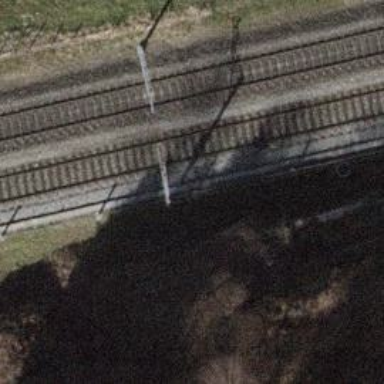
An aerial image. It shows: Railway signal.